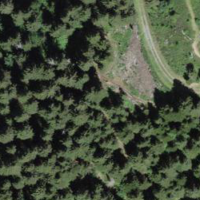
EUNIS habitat code: 43
Species observed at this site:
Galeopsis tetrahit